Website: lowes
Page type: customer-info-address
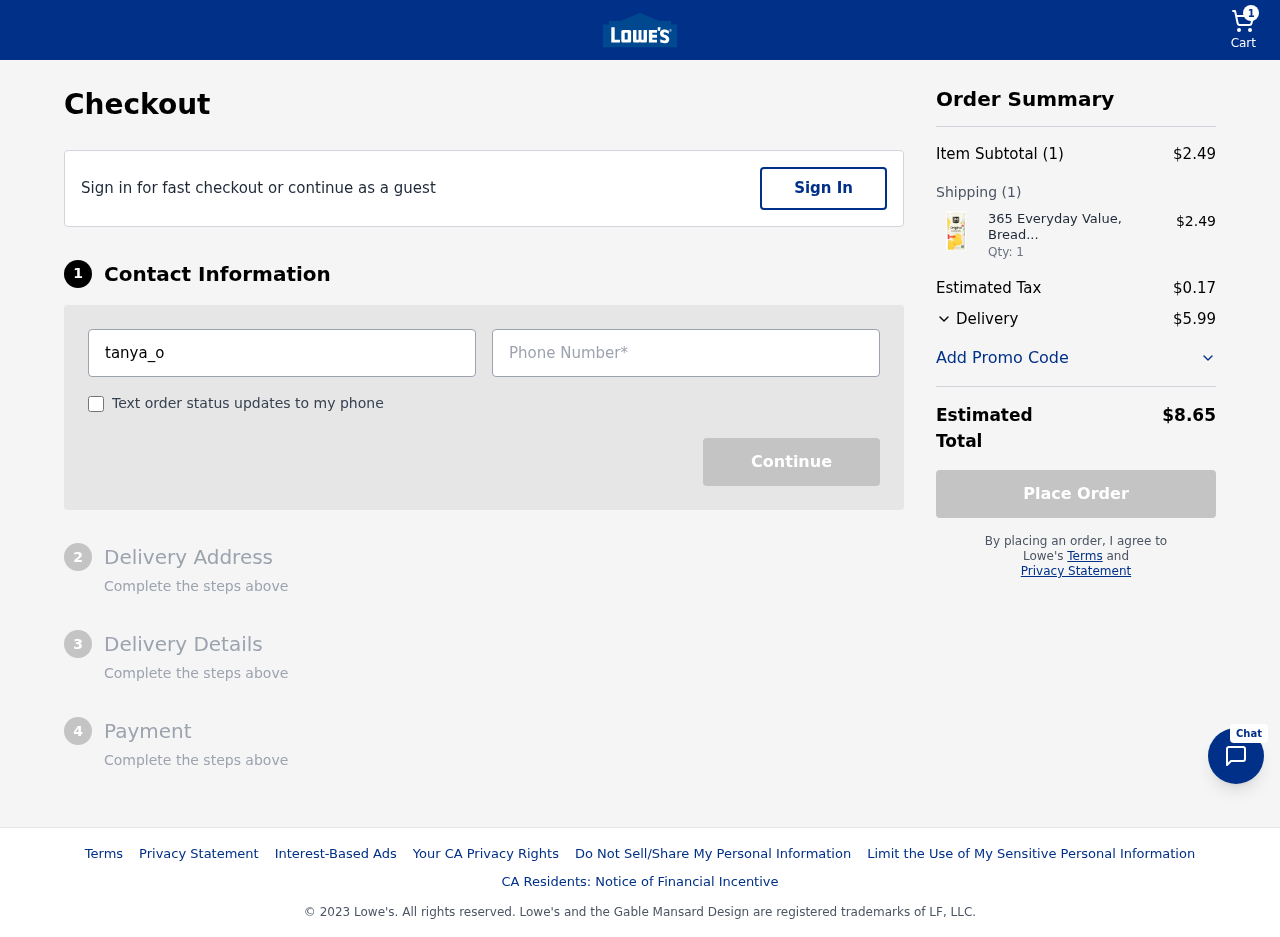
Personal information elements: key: PII_EMAIL
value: tanya_obrien@gmail.com
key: PII_PHONE
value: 4702035441
Product elements: key: PRODUCT1_NAME
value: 365 Everyday Value, Bread Crumbs, Original, 15 oz
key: PRODUCT1_PRICE
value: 2.49
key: PRODUCT1_QUANTITY
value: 1
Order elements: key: ORDER_NUM_ITEMS
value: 1
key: ORDER_SUBTOTAL
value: $2.49
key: ORDER_NUM_ITEMS2
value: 1
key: ORDER_TAX
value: $0.17
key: ORDER_SHIPPING_COST
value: $5.99
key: ORDER_TOTAL
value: $8.65